Question: I have a Webform with various fields. At the time of display, title of the webform also displayed. I want to avoid that title. Is it possible to hide the title? Please help me...
This is the webform I created. I want to hide the title 'Contact Form'

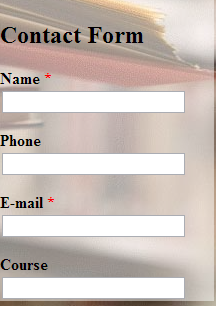
Answer: If the title is coming from the node title then you can use <URL> module to disable the page title.
You can find the settings under the content type settings. Do not that the settings you apply will be content type level. So titles of all the content for the particular content type will be hidden.